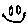
Label: smiley face